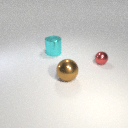
small red metal sphere behind large brown metal sphere